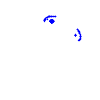
Particle: electron